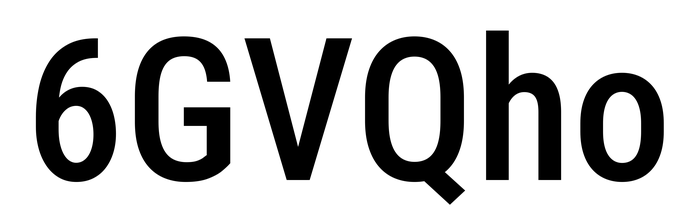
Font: Roboto_Condensed_Medium